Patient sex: F
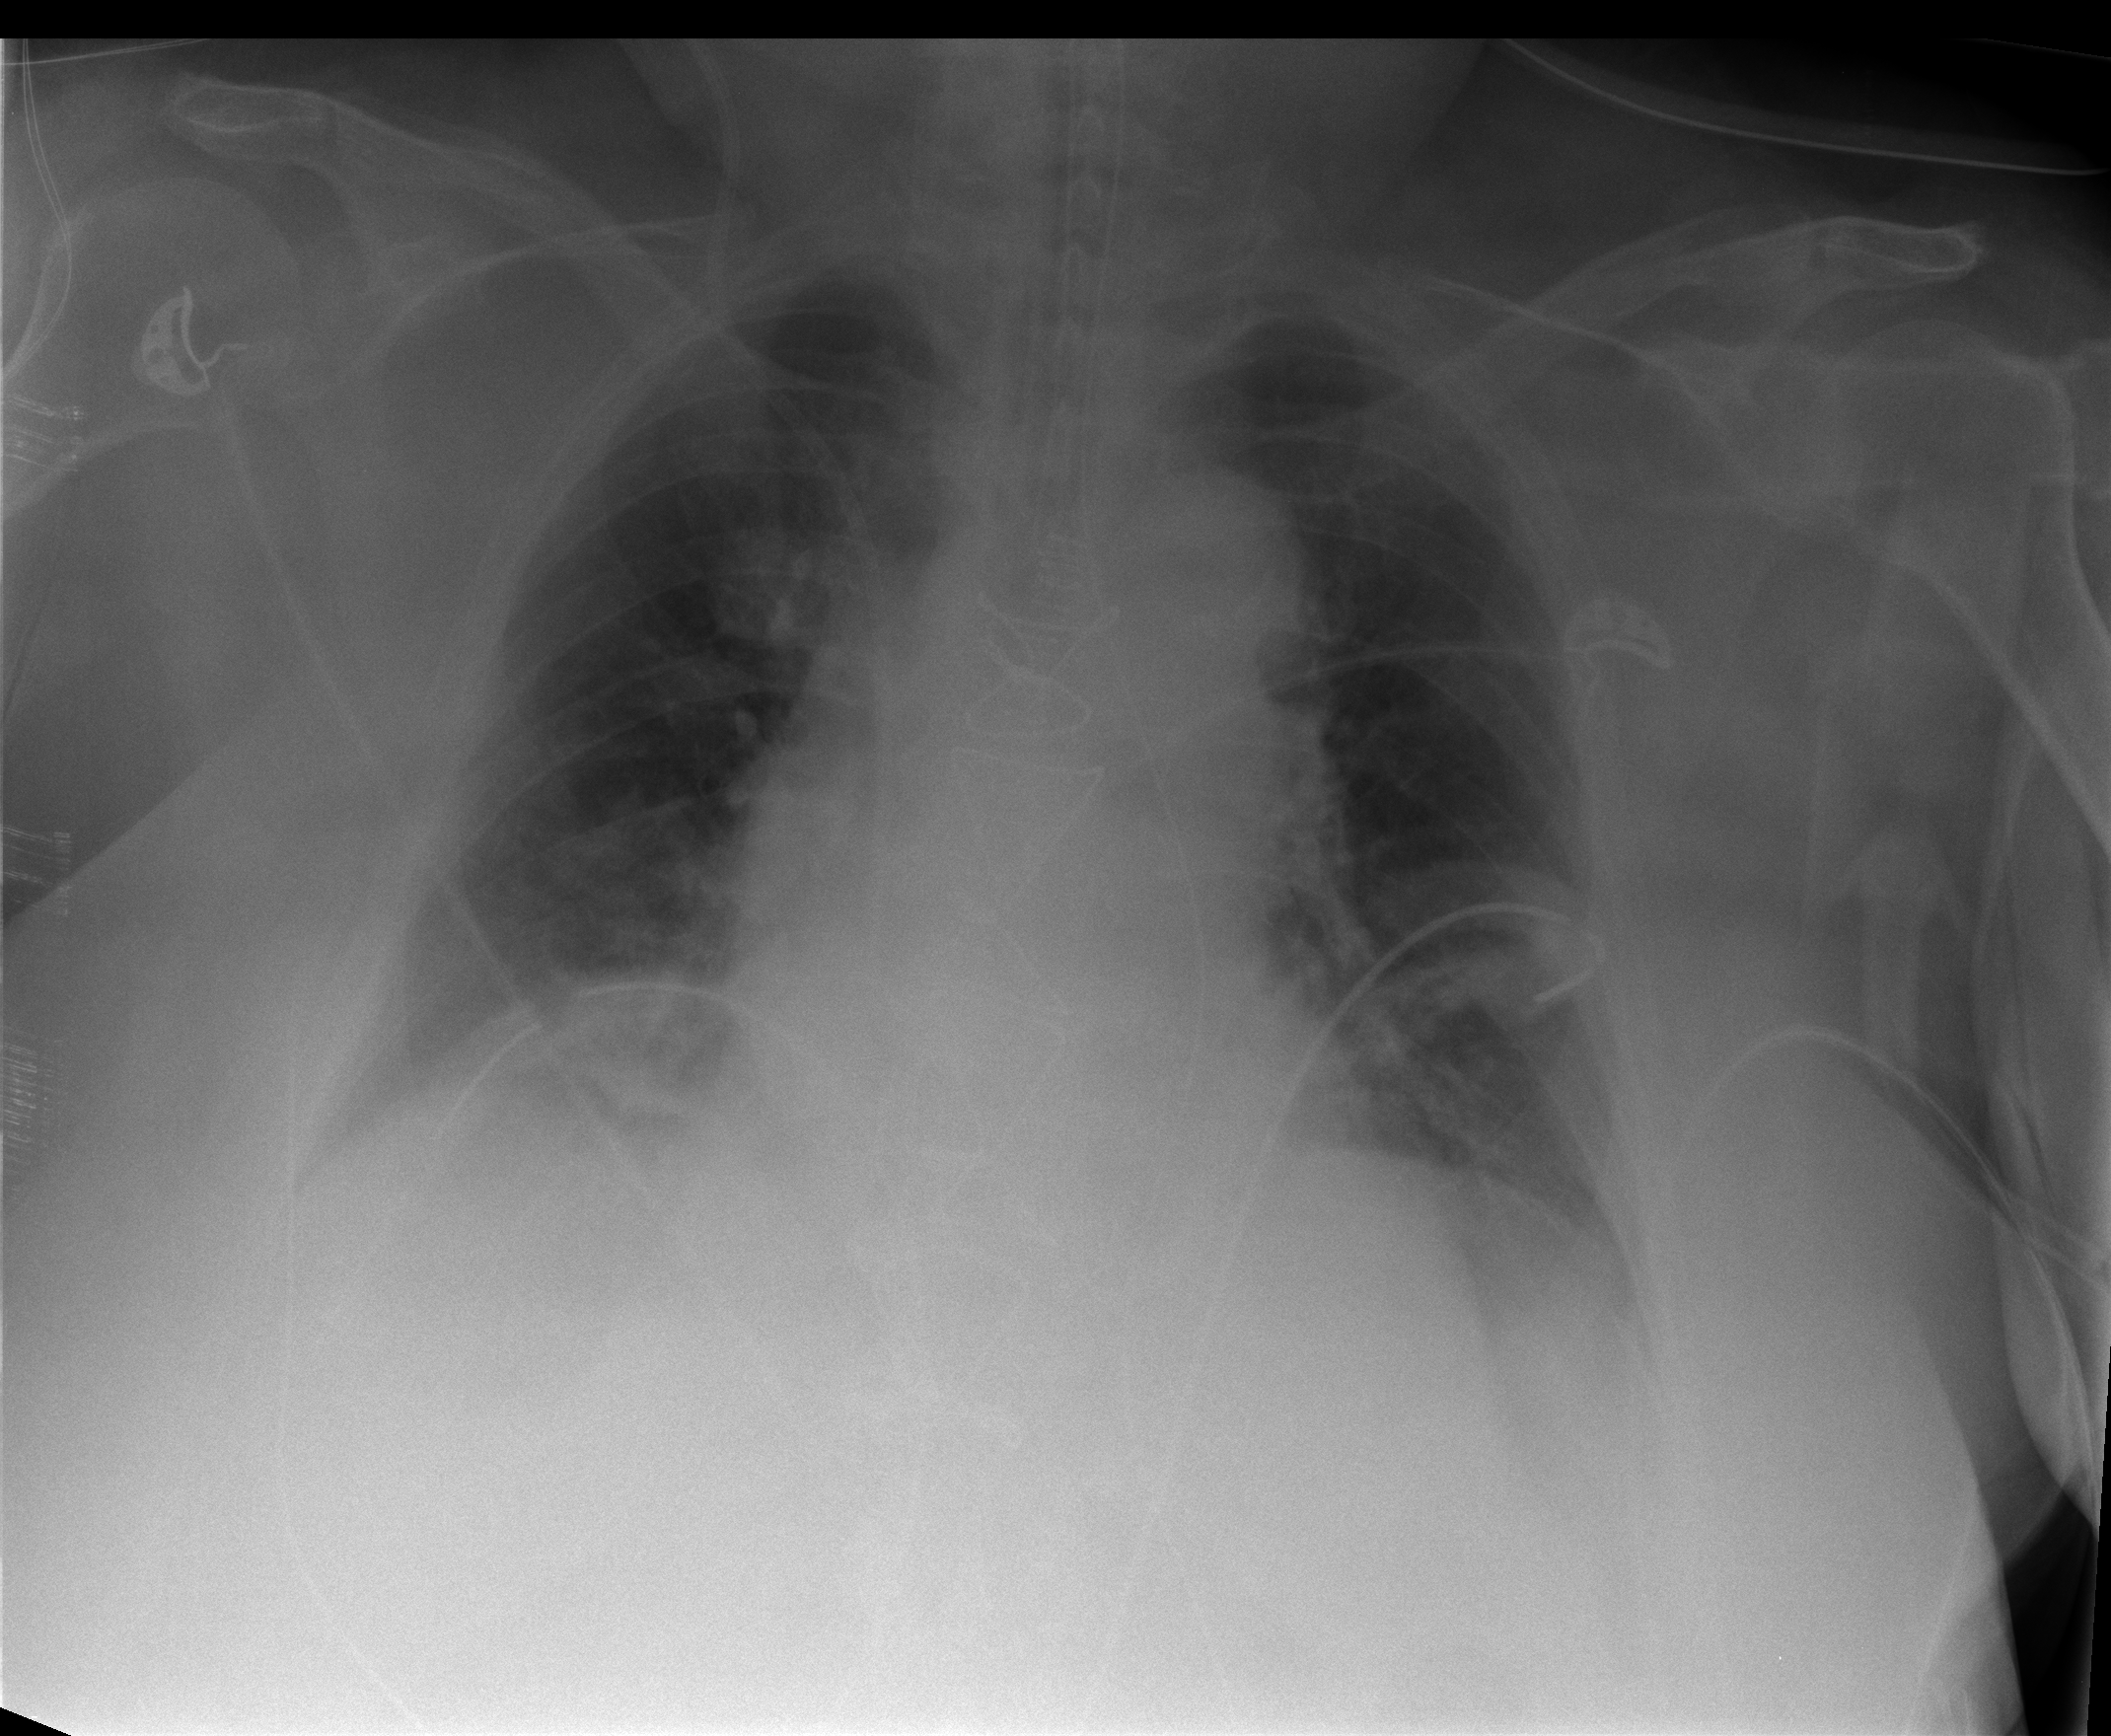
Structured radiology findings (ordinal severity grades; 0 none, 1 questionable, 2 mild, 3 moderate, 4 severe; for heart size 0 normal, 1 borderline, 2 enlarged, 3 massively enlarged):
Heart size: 1
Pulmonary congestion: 0
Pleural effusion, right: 2
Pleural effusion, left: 2
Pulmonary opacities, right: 1
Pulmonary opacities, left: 1
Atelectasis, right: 2
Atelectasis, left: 2